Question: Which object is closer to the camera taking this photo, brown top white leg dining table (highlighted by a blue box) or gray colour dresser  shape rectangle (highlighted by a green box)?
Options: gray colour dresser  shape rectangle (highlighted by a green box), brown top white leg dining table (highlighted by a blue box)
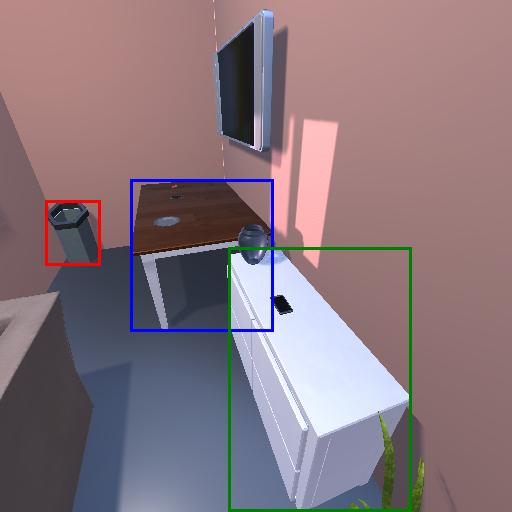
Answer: gray colour dresser  shape rectangle (highlighted by a green box)